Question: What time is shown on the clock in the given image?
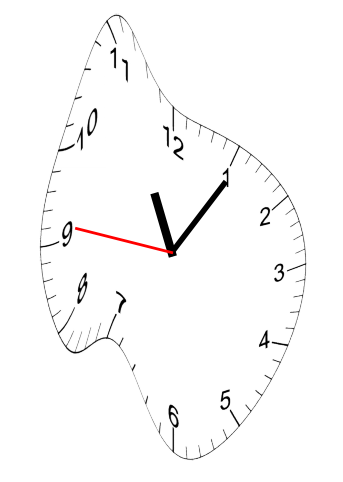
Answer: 11:05:46